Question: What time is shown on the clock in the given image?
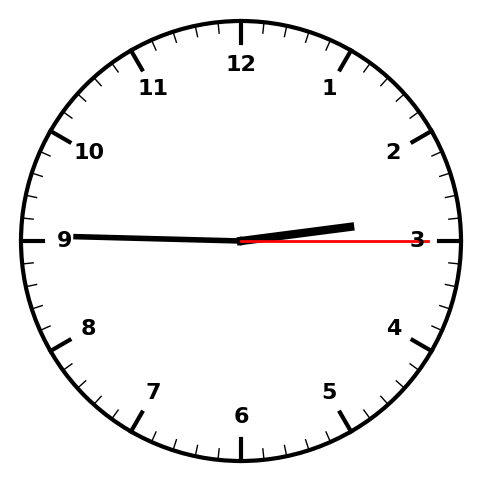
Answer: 02:45:15